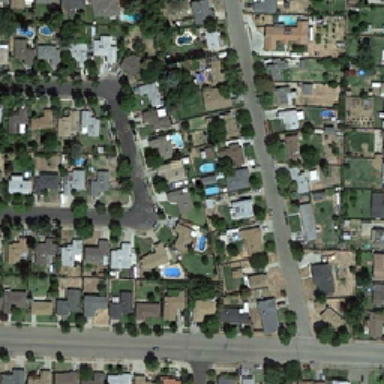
The houses on both sides of the road are properly arranged .